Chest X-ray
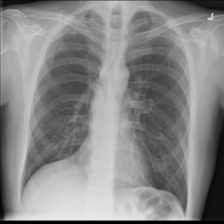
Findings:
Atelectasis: negative
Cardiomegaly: negative
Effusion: negative
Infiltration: positive
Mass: negative
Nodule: positive
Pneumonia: negative
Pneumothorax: negative
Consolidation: negative
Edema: negative
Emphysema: negative
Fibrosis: negative
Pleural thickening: negative
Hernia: negative